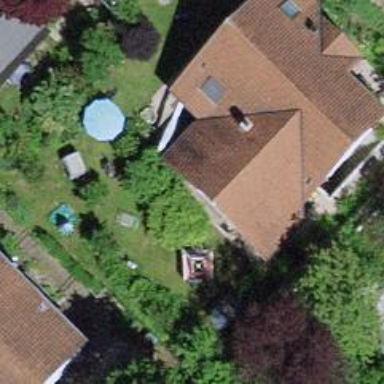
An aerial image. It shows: Simple house.